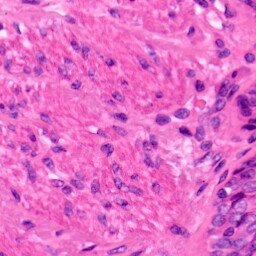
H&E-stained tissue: Lung